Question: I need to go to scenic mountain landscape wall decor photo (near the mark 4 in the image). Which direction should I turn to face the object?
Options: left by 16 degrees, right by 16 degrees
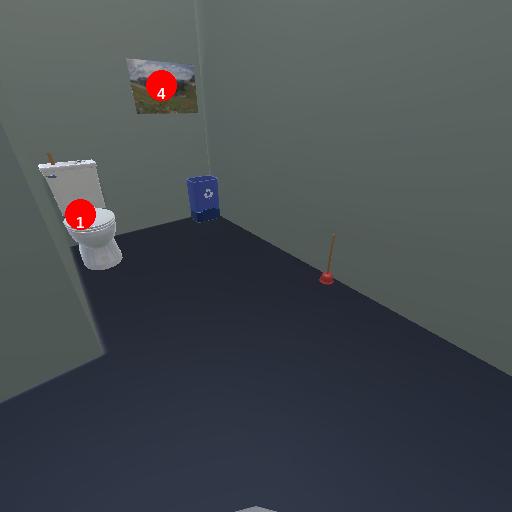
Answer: left by 16 degrees